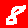
Digit: 8